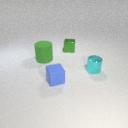
large green rubber cylinder to the left of small green metal cube